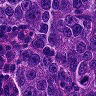
Metastatic tissue present: yes